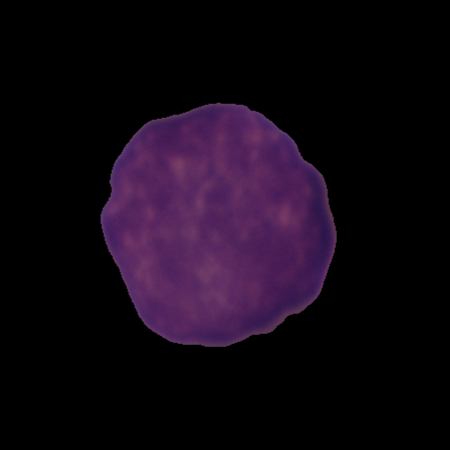
Label: cancer